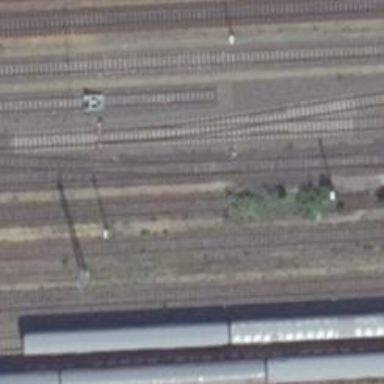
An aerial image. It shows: Railway signal.